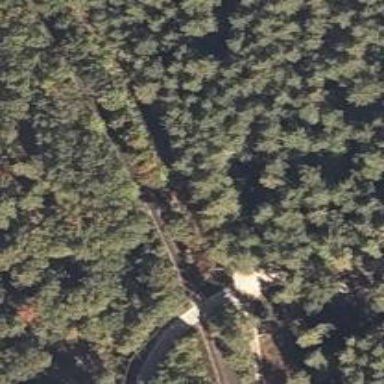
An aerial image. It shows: Disused railway.